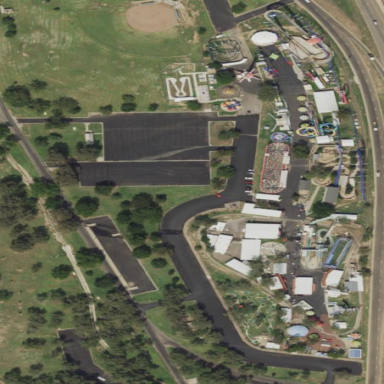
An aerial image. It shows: Theme park.